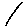
Label: line